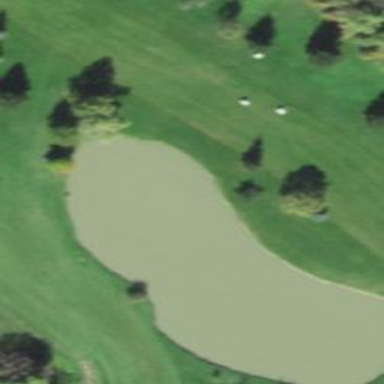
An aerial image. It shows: Water hazard in golf course. The hazard is natural water feature.